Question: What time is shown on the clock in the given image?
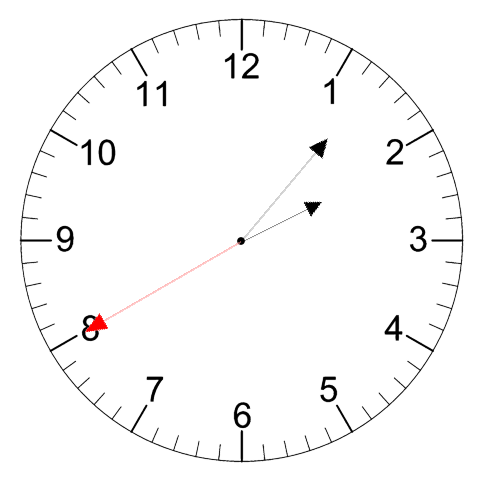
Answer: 02:06:40